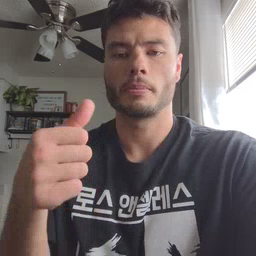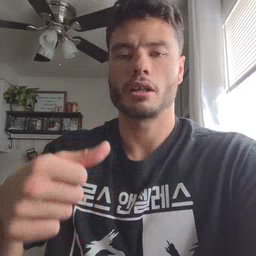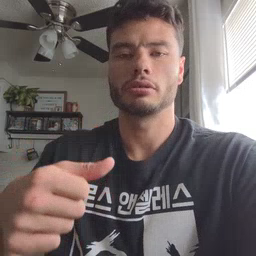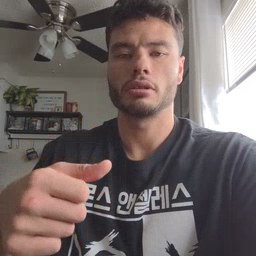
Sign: puzzle